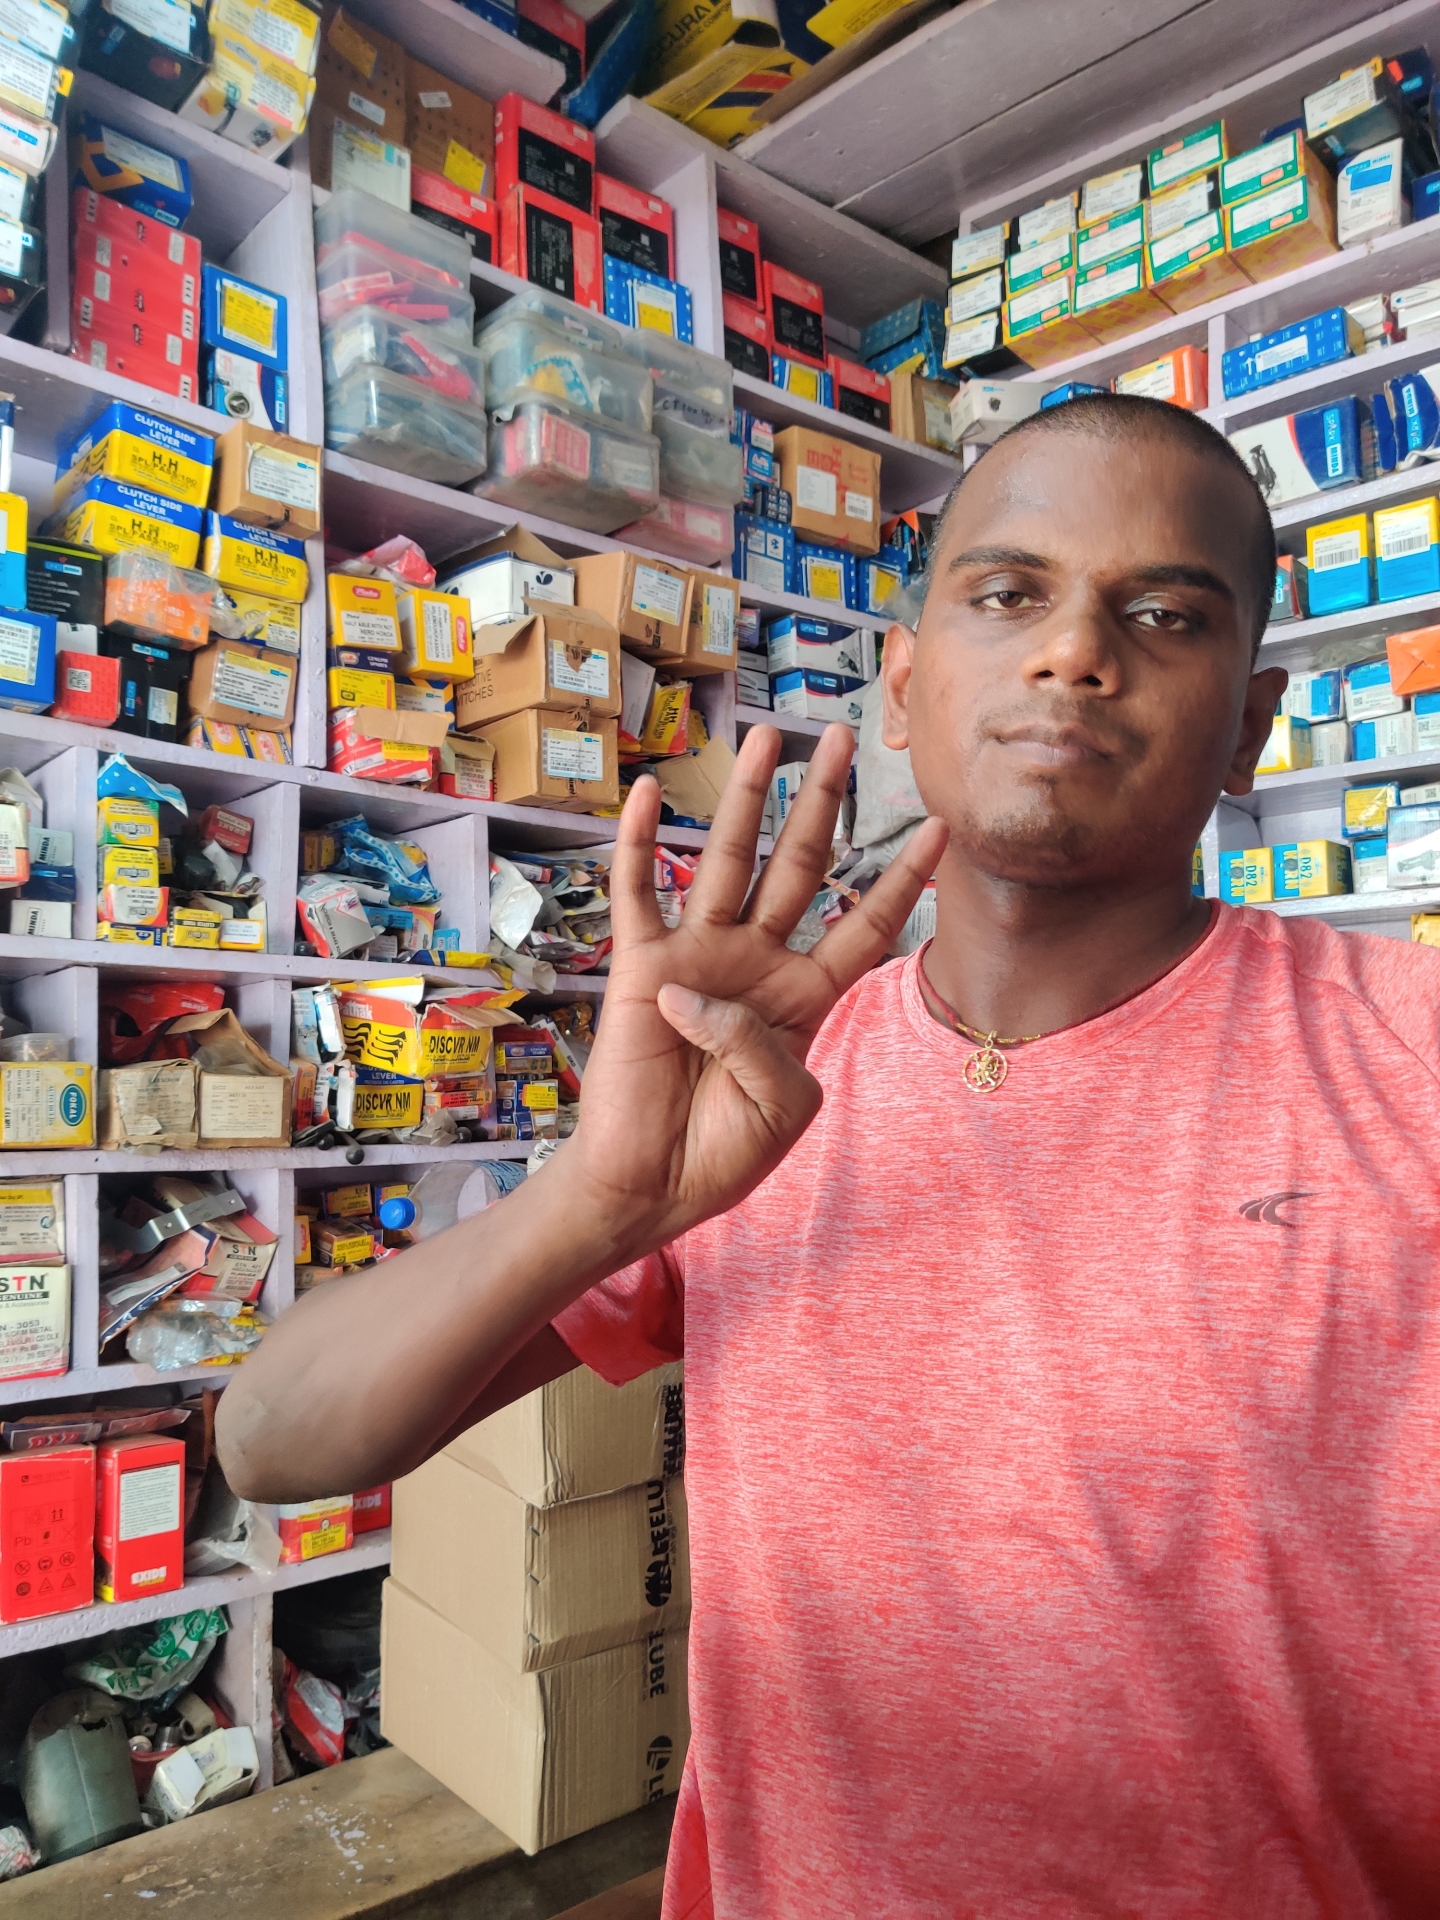
Label: clear